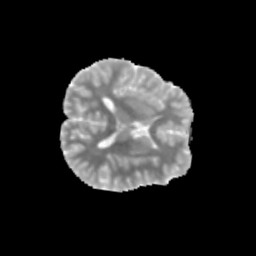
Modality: MD
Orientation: axial
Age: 13
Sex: male
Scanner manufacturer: siemens
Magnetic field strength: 3 T
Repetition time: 3.8 s
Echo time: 0.07 s